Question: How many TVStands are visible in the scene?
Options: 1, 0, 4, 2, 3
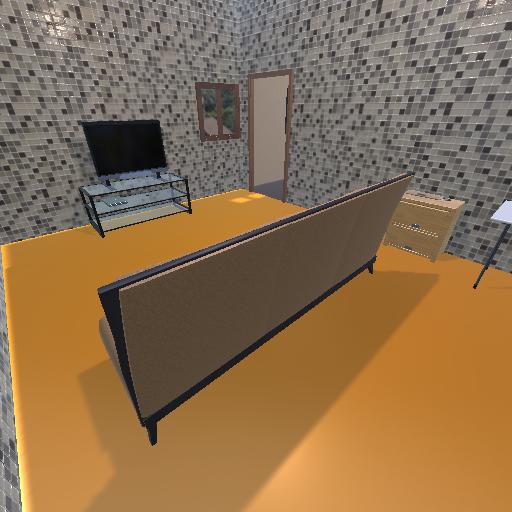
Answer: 1